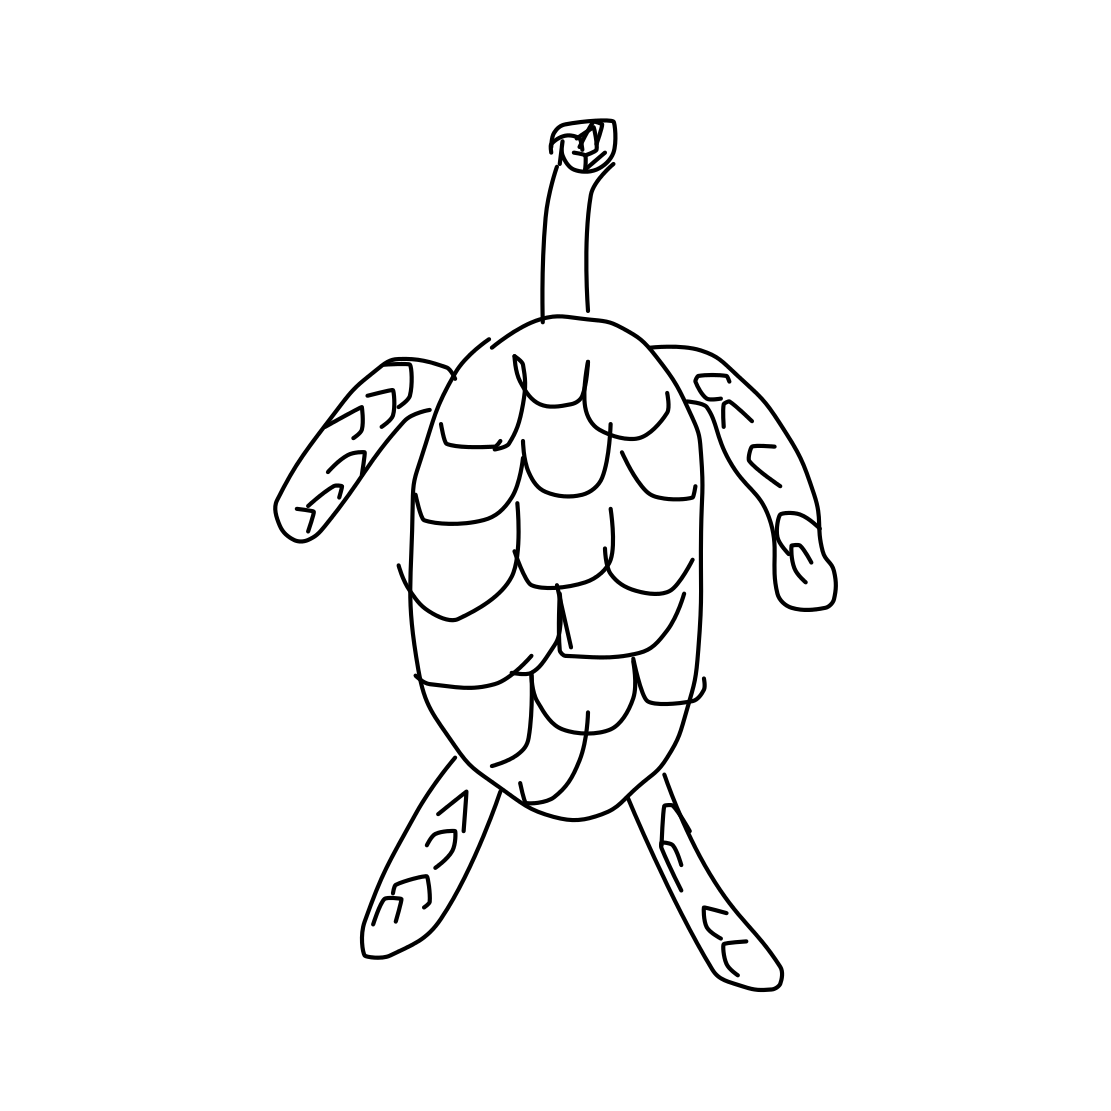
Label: sea turtle